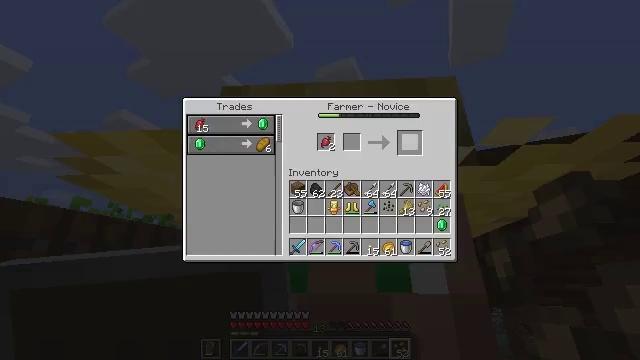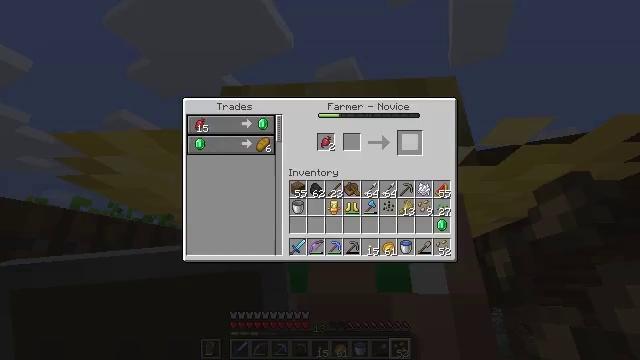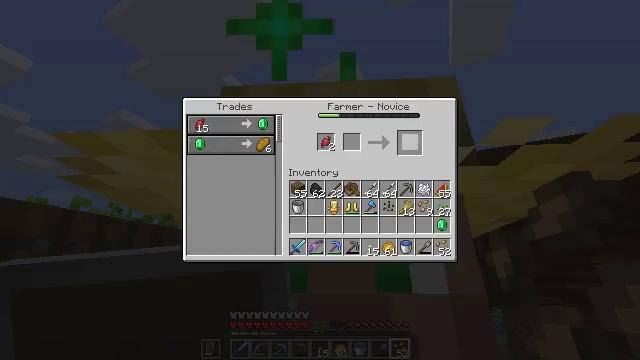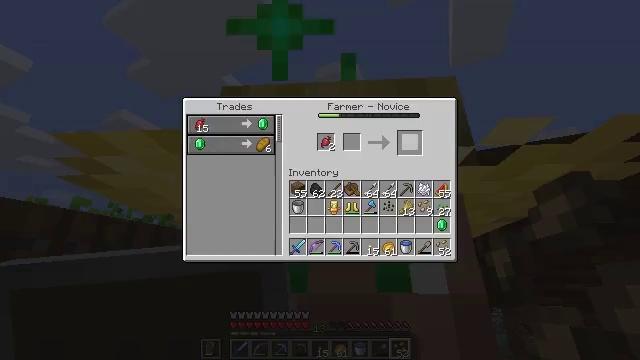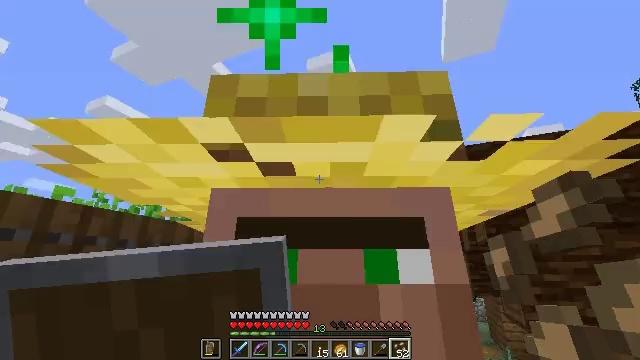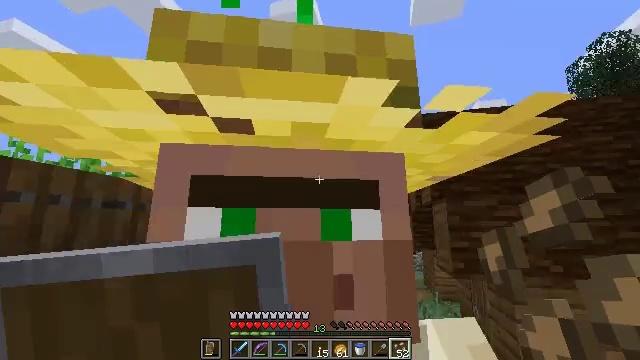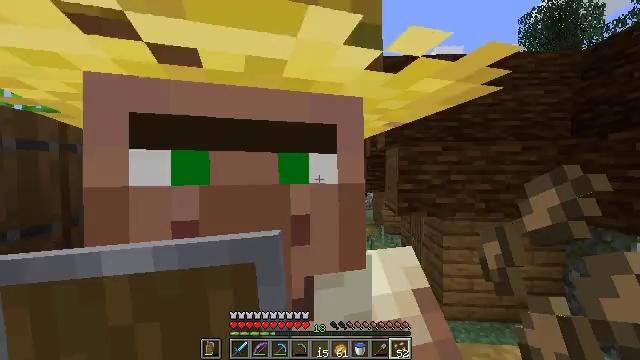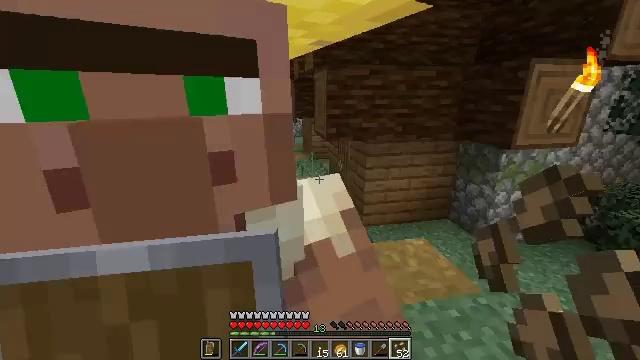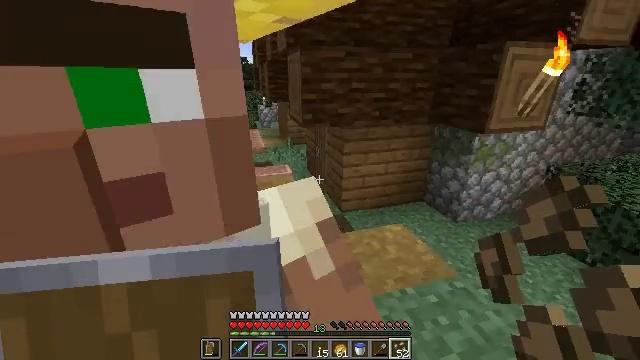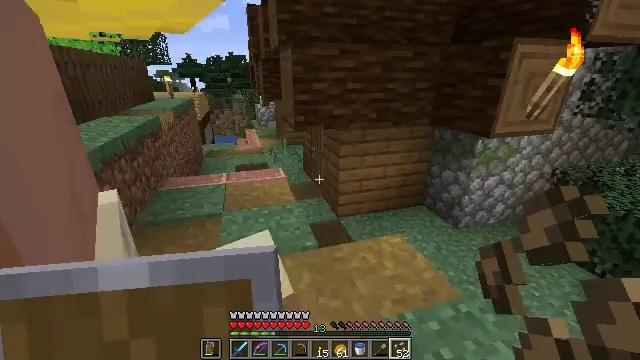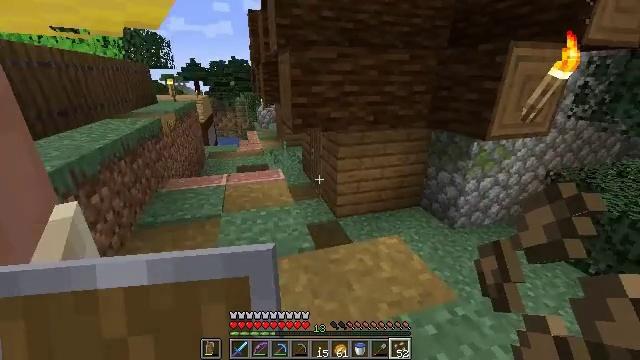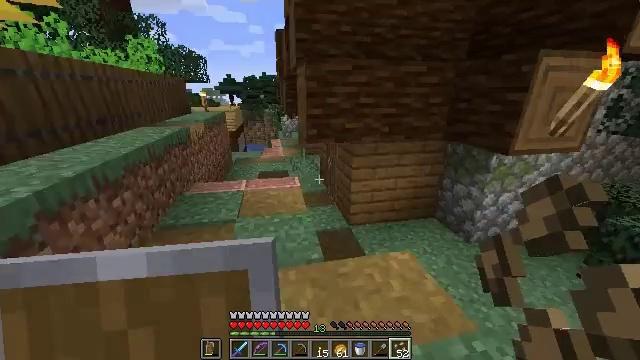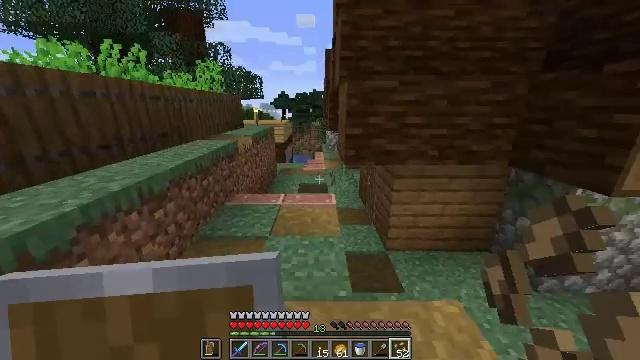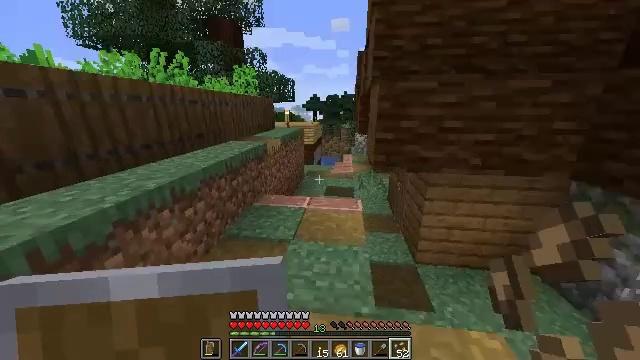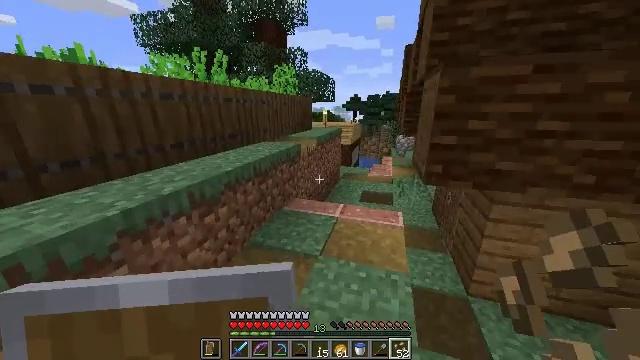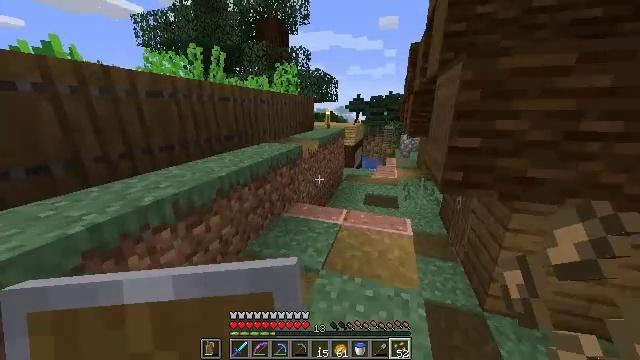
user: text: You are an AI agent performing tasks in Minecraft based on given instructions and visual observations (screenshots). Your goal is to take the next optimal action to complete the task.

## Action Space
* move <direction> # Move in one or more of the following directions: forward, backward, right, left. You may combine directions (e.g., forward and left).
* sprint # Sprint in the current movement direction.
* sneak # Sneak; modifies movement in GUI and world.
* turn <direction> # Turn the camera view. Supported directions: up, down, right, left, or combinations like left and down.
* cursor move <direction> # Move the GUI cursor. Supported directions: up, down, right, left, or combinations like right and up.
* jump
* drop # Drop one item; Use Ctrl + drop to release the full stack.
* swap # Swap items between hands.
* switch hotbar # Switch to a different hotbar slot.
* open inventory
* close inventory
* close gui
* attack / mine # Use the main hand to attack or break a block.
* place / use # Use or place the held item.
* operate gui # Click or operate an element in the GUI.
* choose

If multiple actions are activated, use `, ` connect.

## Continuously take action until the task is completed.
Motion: motion action
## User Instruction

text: Make a melon using melon slices.
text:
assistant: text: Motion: sneak, open gui
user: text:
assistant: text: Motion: no_op
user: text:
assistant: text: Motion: no_op
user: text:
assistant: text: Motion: cursor move right and down
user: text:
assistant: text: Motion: turn right and down, close gui
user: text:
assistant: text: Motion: turn right and down
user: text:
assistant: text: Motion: move forward, turn right and down
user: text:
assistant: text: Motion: move forward, turn right and down
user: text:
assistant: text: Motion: move forward, sprint
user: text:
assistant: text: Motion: move forward, sprint
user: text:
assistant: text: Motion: move forward, sprint, turn left and up
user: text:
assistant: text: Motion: move forward, sprint, turn left and up
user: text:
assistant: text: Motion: move forward, sprint, turn left
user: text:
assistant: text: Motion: move forward, sprint, turn left
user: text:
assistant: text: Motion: move forward
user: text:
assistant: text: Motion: move forward, sprint, turn left and up
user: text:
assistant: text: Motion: move forward, sprint
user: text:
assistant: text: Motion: move forward
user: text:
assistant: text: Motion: move forward
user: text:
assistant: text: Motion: move forward
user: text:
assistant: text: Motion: move forward, turn right and down
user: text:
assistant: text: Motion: move forward, turn right
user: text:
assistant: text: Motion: move forward, turn right, switch to hotbar 1
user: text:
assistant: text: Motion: move forward, turn right, switch to hotbar 1
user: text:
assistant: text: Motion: move forward, turn right
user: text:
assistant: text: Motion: move forward
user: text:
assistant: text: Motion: move forward, sprint
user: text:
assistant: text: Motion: move forward, sprint
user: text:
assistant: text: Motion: move forward, sprint
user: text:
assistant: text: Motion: move forward